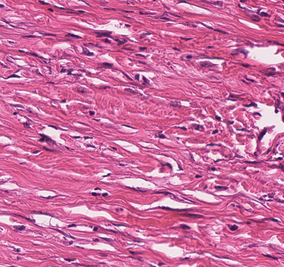
Tumor epithelial tissue: no
Tumor-associated stroma tissue: yes
Normal tissue: no